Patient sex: F
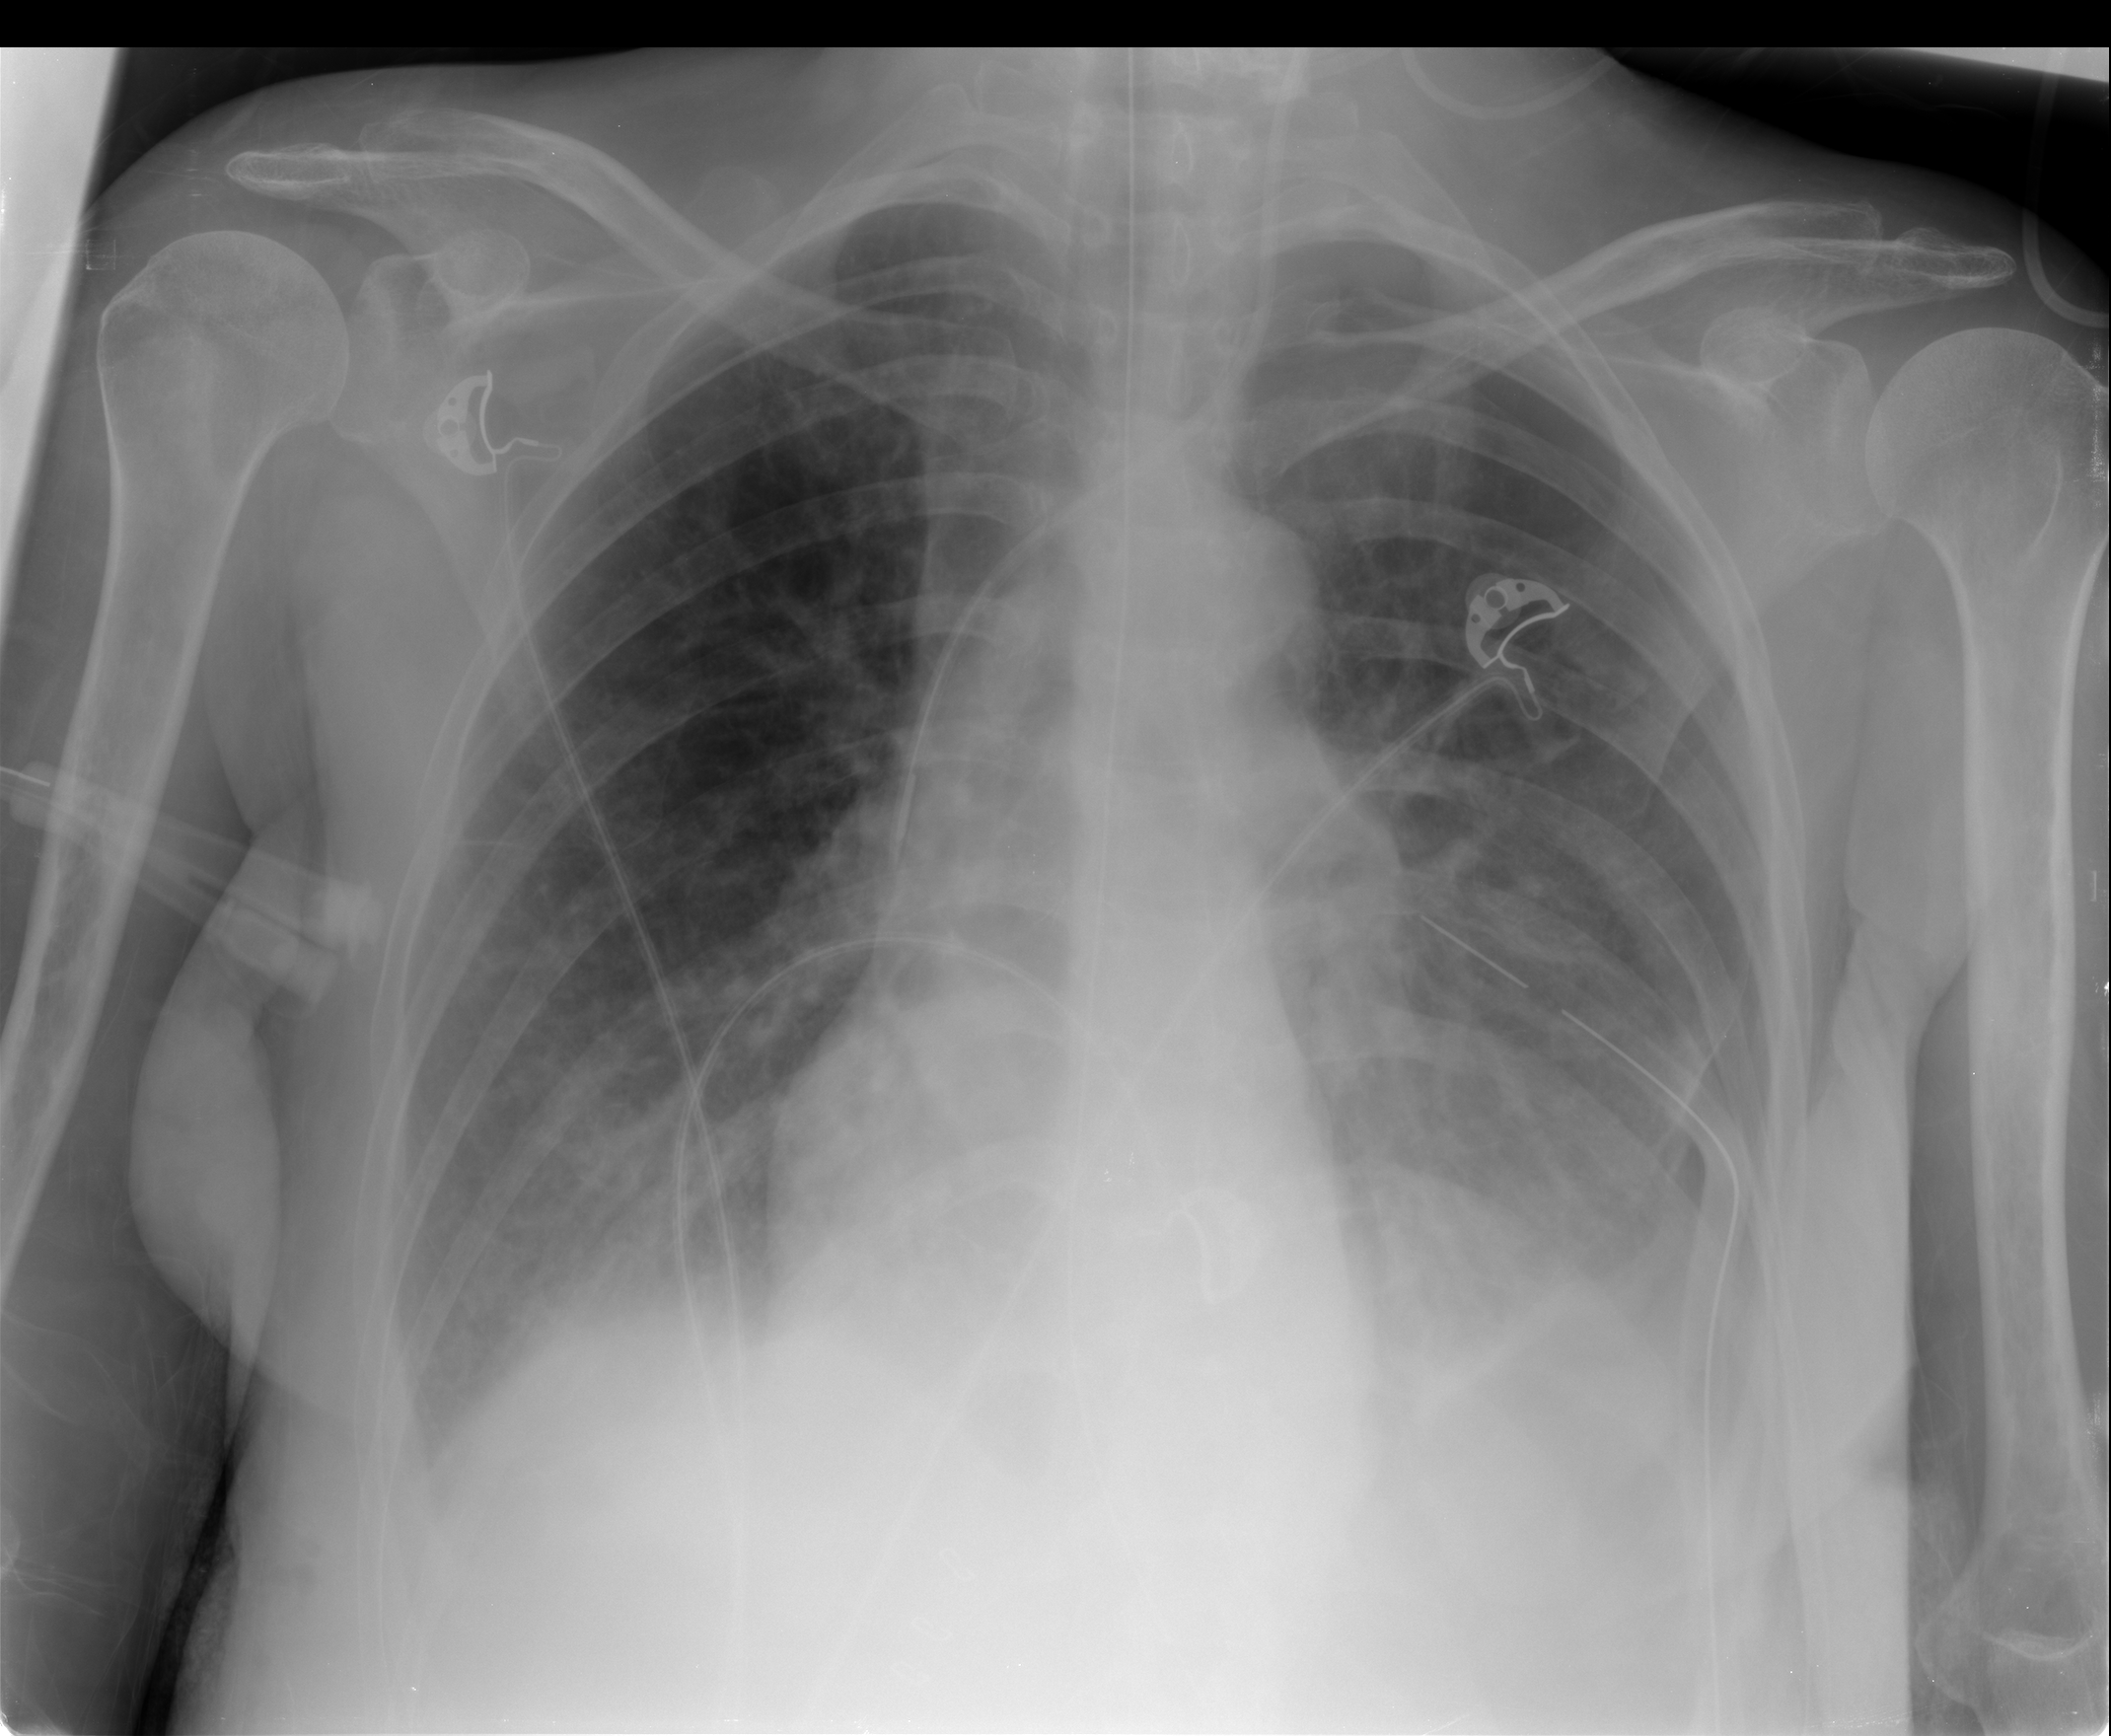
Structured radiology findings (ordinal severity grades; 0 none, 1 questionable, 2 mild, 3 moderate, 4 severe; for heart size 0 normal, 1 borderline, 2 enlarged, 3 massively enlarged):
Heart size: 0
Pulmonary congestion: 0
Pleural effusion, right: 2
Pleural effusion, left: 2
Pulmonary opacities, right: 2
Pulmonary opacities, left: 2
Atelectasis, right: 0
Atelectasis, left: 2